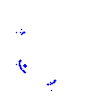
Particle: pion